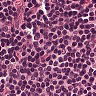
Metastatic tissue present: no